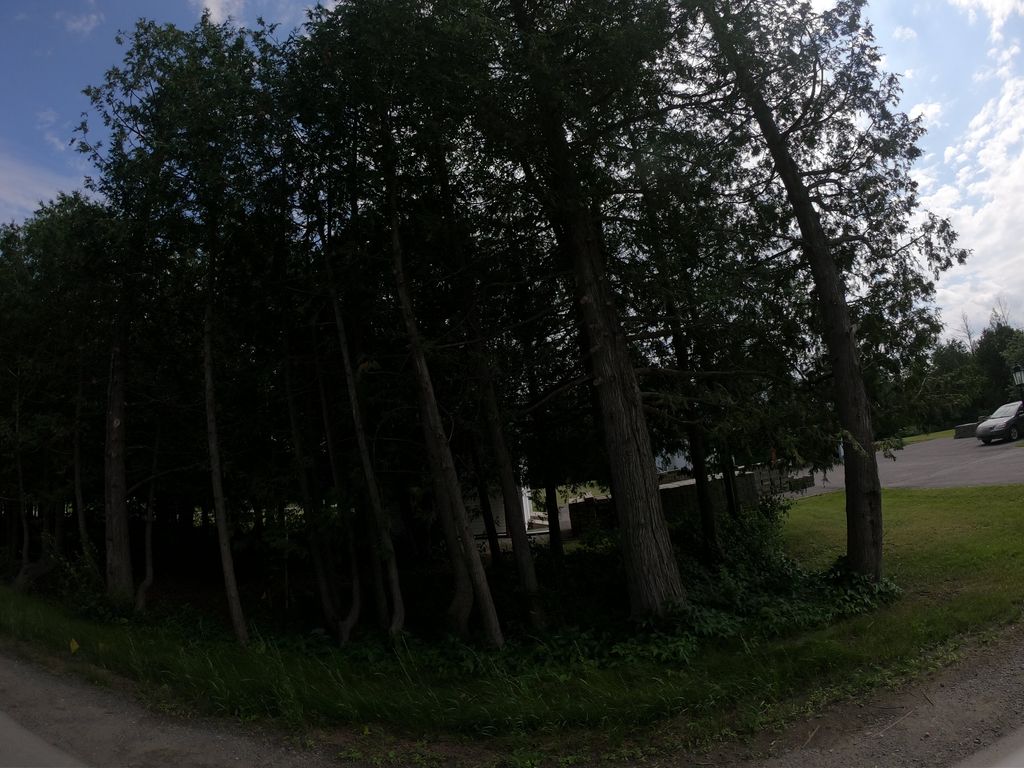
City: ottawa-gatineau